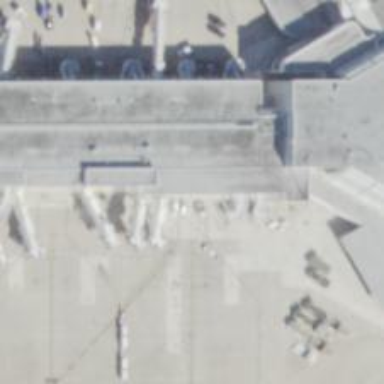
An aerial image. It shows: Airport gate.